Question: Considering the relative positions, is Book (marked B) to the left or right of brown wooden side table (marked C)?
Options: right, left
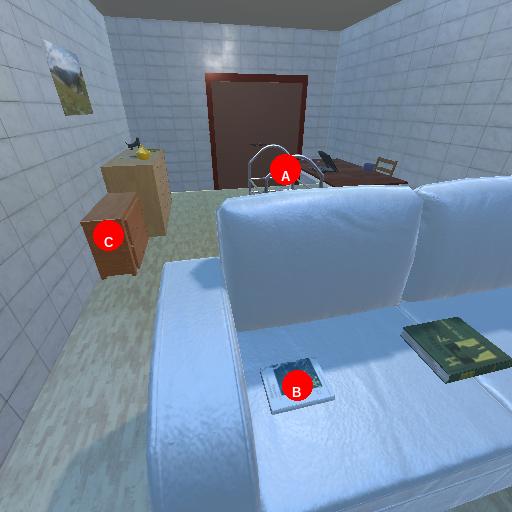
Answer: right